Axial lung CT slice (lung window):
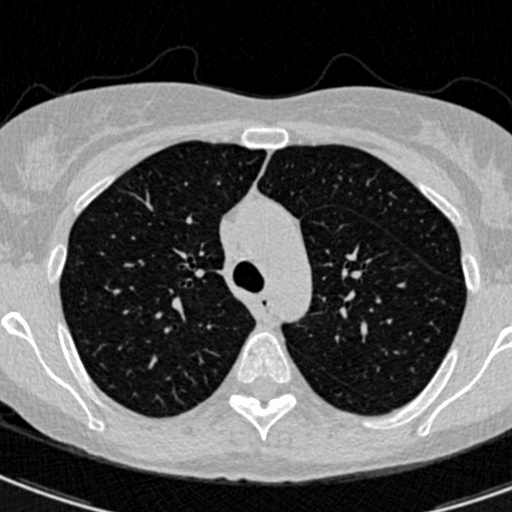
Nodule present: no